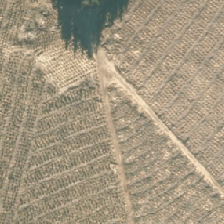
Land cover: harvested_forest